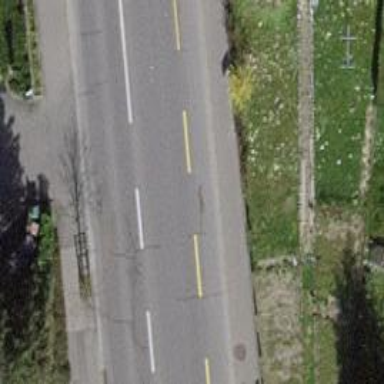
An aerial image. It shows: Asphalt road with sidewalks on both sides. The road is classified as primary highway.